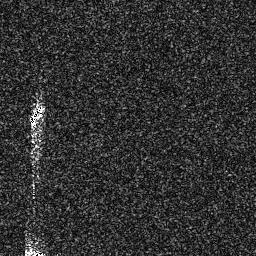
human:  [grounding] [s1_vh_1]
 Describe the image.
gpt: In the satellite image, there is  <ref>1 medium ship </ref> <box>[[9, 38, 18, 49, 0]]</box> located at left.